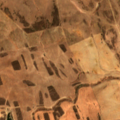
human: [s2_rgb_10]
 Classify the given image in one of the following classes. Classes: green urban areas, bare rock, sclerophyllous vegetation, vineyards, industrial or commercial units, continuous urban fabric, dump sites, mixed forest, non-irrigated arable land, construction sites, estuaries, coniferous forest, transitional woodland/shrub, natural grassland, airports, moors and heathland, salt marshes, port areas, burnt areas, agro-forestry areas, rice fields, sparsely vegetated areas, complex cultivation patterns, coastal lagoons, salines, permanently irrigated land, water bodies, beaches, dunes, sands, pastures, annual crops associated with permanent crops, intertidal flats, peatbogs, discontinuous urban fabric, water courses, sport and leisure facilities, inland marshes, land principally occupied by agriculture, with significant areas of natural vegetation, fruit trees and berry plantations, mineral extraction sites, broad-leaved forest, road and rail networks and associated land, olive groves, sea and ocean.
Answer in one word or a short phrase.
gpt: non-irrigated arable land, land principally occupied by agriculture, with significant areas of natural vegetation, transitional woodland/shrub